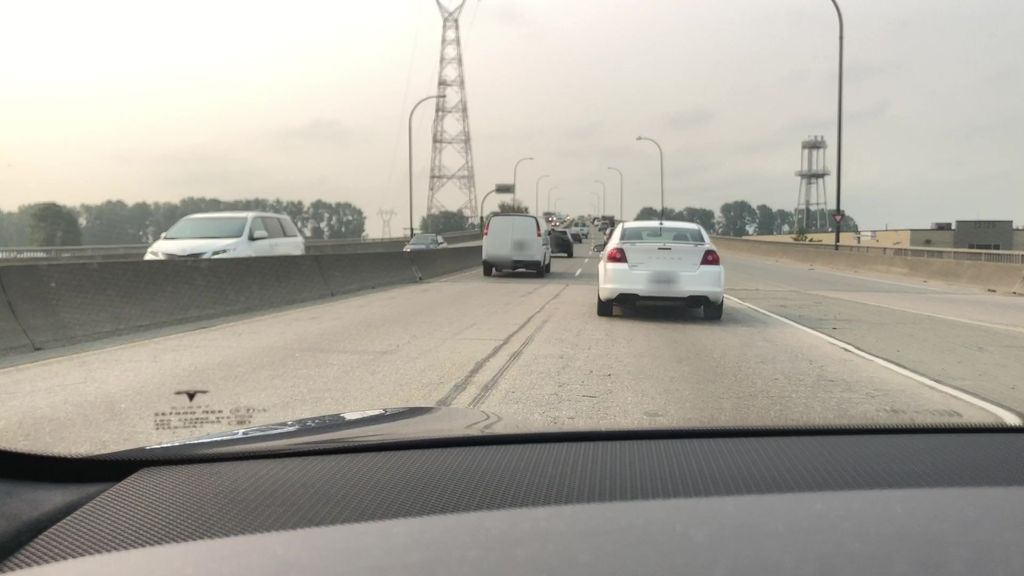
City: vancouver